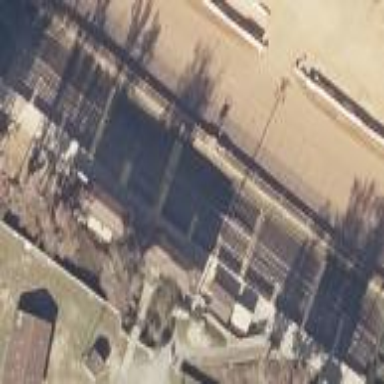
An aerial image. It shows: Bleachers on leisure land.